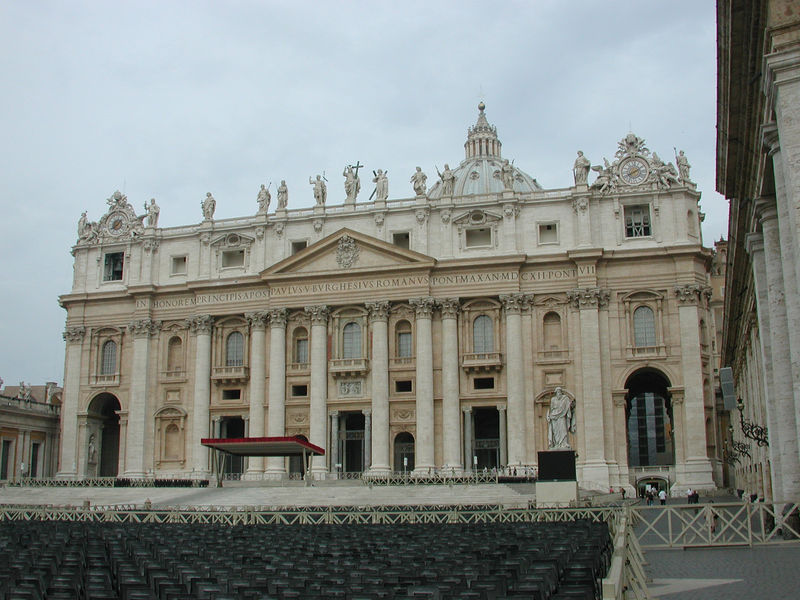
Titel: Petersdom in Rom (San Pietro)
Künstler: Donato Bramante
Standort: Rom, S. Pietro (EU - I - Latium)
Schlagwörter: himmel, fenster, frankreich, stühle, säulen, dach, gebäude, architektur, barock, gitter, kirche, klassizismus, england, renaissance, statue, fassade, italien, figuren, kuppel, papst, gestühl, foto, eingang, rom, photo, dreiecksgiebel, statuen, vatikan, baldachin, armleuchter, sitzplätze, petersdom, petersplatz, absperrungen, schlüter